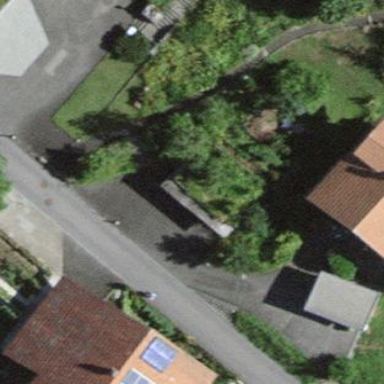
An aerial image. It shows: Garage building.